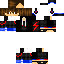
A male human skin with dark skin, wearing brown long hair dressed in a blue hoodie and blue pants, featuring a closed mouth.